四年级 · 算术
下面四幅图中, 能表示加法交换律的图形是（）。

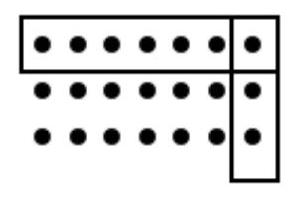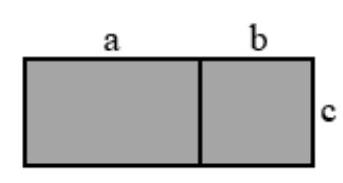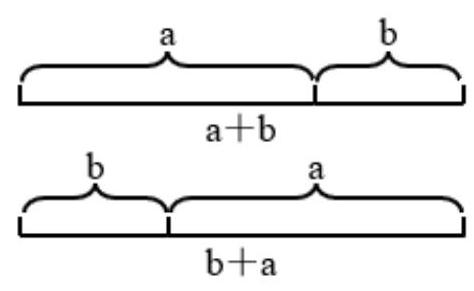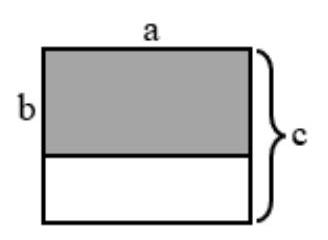
A.

B.

C.

D.

答案: C
解析: 解C

【分析】A 图为乘法交换律：两个数相乘, 交换两个因数的位置, 积不变;

B 图为乘法分配律：两个数的和与一个数相乘, 可以先把它们与这个数分别相乘, 再相加;

$\mathrm{C}$ 图为加法交换律: 两个数相加, 交换加数的位置, 和不变。据此逐项分析即可选择;

$D$ 图为白色部分面积是 $(c-b) \times a=c \times a-b \times a$, 依次解答即可。

【详解】A. 纵向圆点 $\times$ 横向圆点 $=$ 横向圆点 $\times$ 纵向圆点, 即 $3 \times 7=7 \times 3$, 使用乘法交换律;

B. 根据长方形的面积 $=$ 长 $\times$ 宽, 列式为 $(\mathrm{a}+\mathrm{b}) \mathrm{c}=\mathrm{ac} \times \mathrm{bc}$, 使用乘法分配律;

C. 两个数相加, 交换加数的位置, 和不变。看图列式为 $\mathrm{a}+\mathrm{b}=\mathrm{b}+\mathrm{a}$, 使用加法交换律;

D. 白色部分面积是 $(c-b) \times a=c \times a-b \times a$, 不符合加法交换律。

故答案为: C

【点睛】本题考查乘法交换律、乘法分配律、加法交换律的认识及应用。